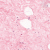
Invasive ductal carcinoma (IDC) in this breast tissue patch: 0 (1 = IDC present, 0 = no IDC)